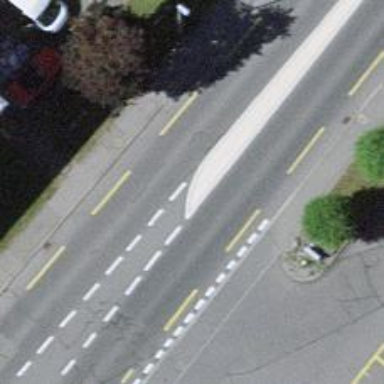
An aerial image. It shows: Secondary road with designated cycle lane and separate sidewalks on both sides.